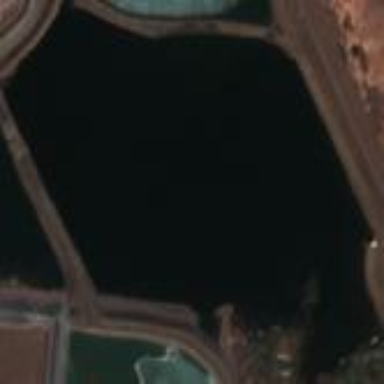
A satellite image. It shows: Man-made tailings pond.